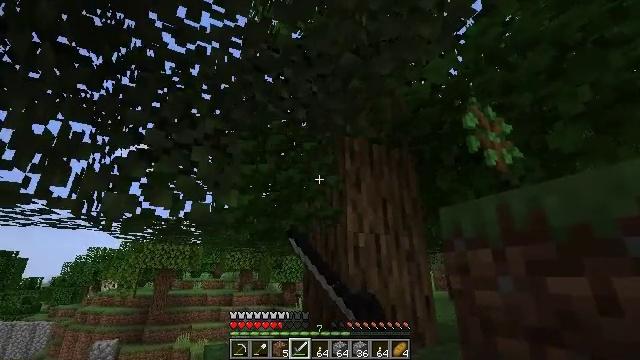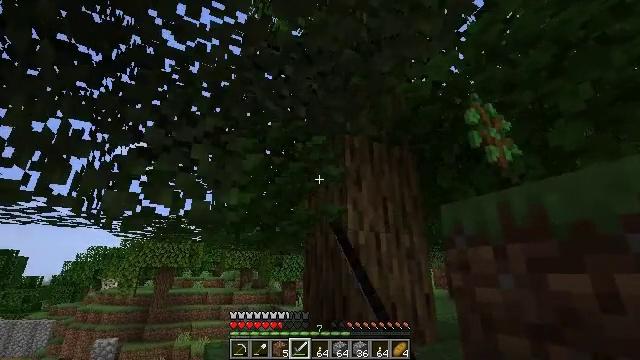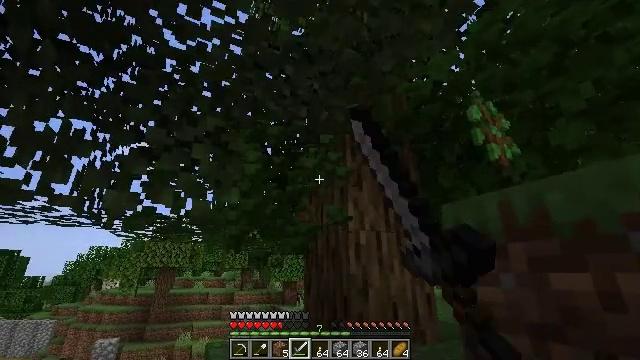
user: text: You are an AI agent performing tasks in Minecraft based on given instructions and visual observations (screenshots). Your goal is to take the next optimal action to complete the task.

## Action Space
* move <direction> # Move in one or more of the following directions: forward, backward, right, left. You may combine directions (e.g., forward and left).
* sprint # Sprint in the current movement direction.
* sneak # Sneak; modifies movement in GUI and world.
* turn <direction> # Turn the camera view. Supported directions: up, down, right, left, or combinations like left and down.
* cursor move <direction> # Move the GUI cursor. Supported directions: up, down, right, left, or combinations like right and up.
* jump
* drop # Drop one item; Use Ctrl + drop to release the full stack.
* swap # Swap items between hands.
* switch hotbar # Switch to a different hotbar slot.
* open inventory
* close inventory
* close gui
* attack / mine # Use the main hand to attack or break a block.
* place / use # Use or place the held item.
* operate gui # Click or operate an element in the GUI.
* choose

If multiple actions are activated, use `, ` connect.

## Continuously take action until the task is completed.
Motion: motion action
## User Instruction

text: Trim the tree by mining oak leaves.
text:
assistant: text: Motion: attack / mine
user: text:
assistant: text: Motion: attack / mine
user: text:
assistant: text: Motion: attack / mine